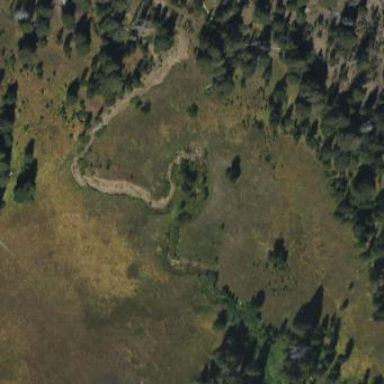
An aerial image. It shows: Wetland area with meadow landscape.